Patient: sex F, age 40
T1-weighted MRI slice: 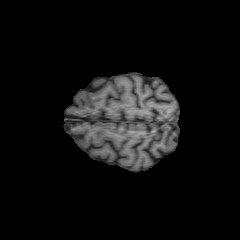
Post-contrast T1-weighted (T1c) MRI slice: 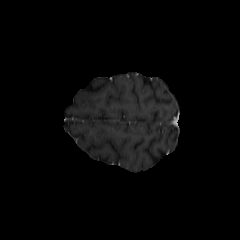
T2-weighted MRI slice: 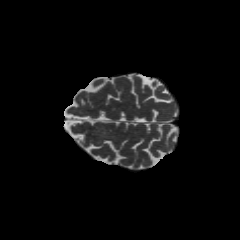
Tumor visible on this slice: yes
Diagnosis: Astrocytoma, IDH-mutant
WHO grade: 2